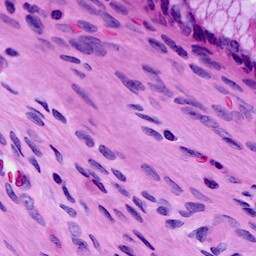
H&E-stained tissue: Cervix